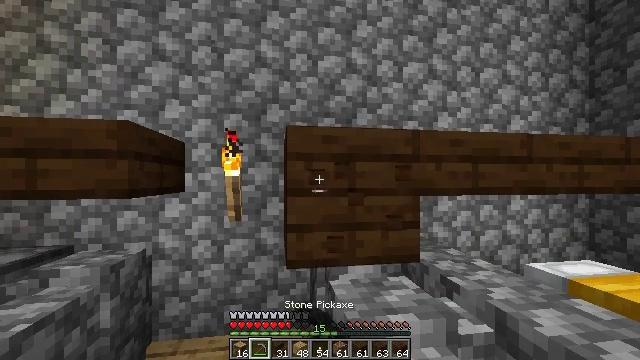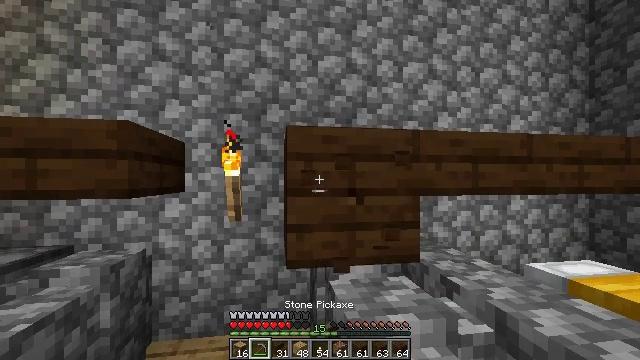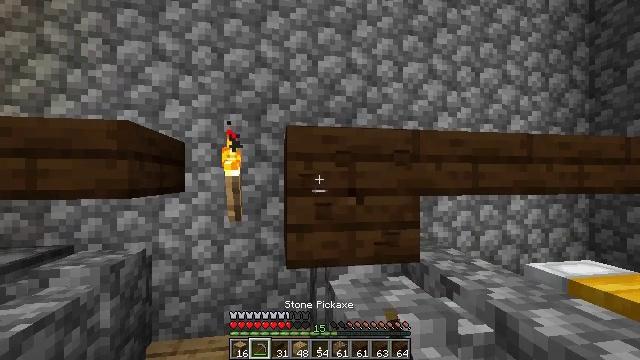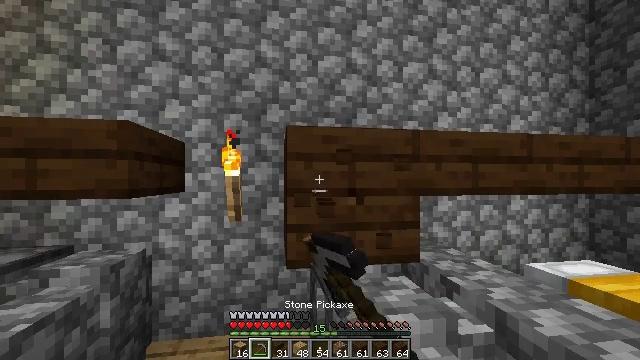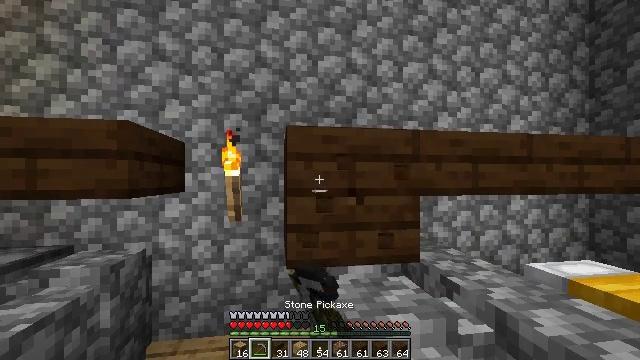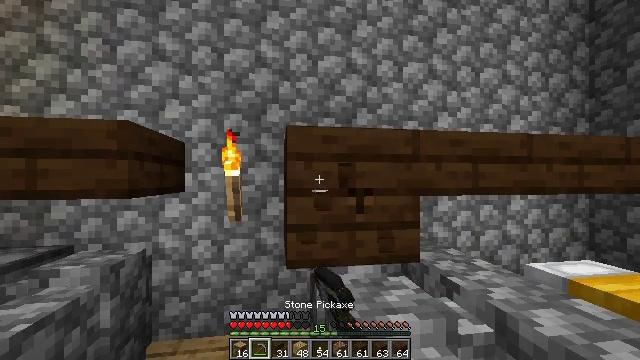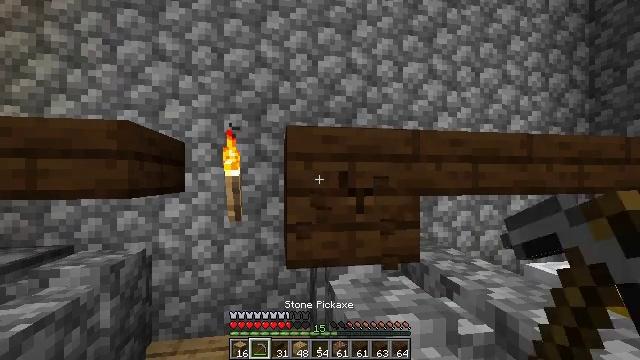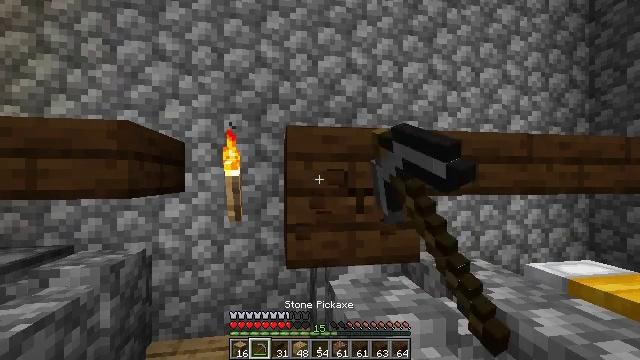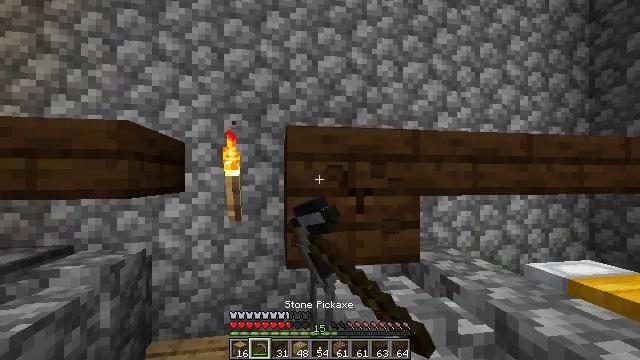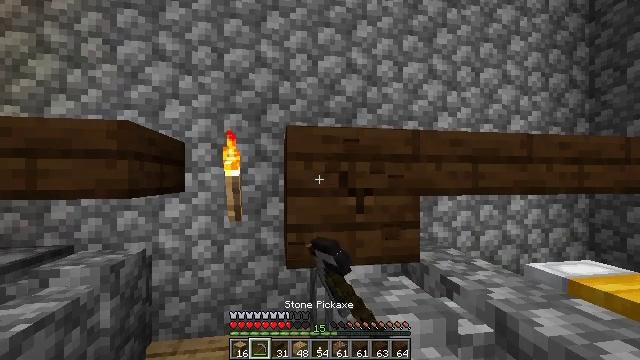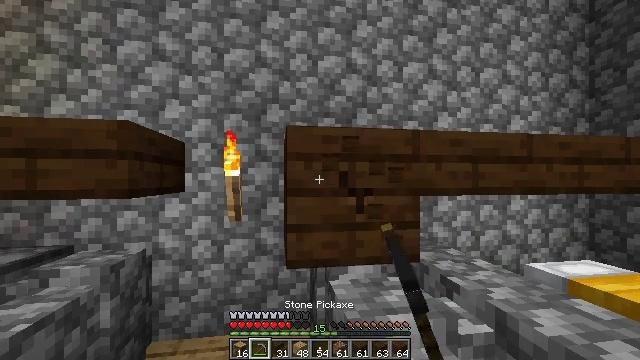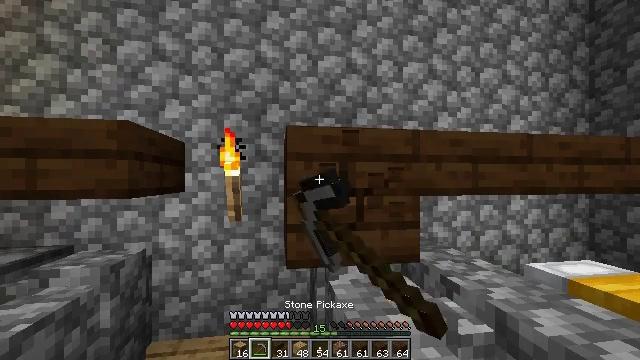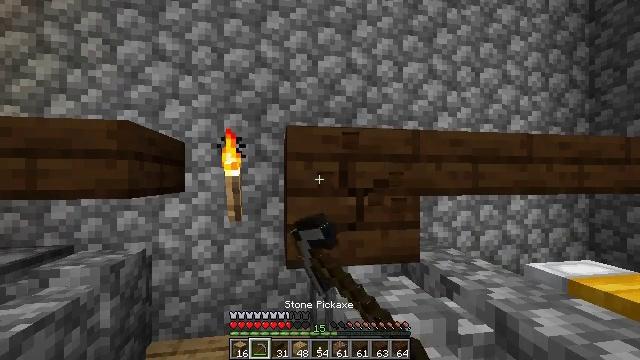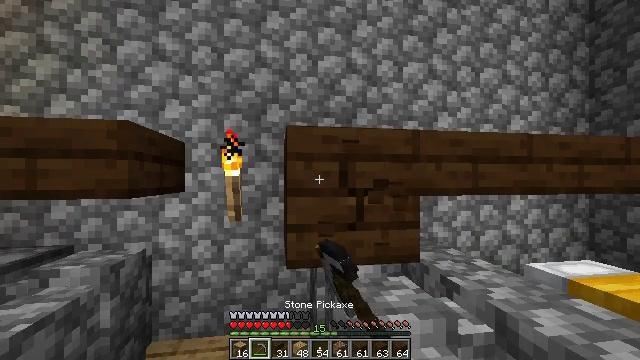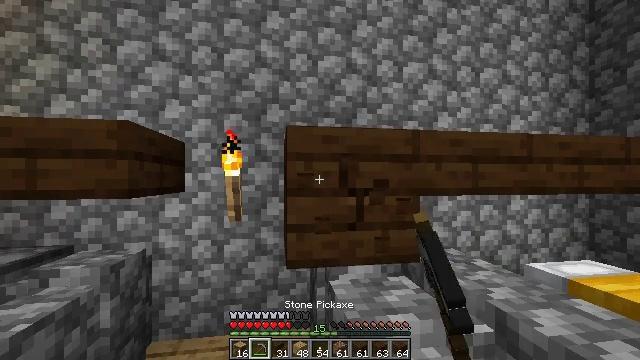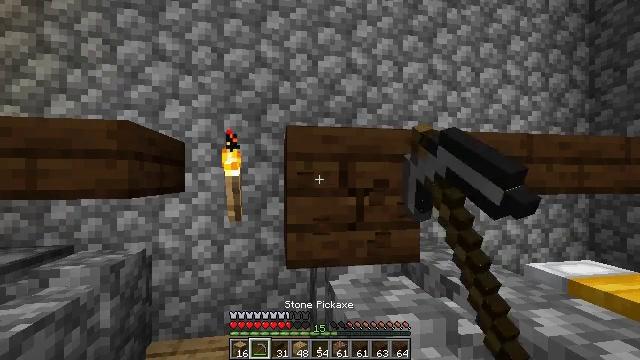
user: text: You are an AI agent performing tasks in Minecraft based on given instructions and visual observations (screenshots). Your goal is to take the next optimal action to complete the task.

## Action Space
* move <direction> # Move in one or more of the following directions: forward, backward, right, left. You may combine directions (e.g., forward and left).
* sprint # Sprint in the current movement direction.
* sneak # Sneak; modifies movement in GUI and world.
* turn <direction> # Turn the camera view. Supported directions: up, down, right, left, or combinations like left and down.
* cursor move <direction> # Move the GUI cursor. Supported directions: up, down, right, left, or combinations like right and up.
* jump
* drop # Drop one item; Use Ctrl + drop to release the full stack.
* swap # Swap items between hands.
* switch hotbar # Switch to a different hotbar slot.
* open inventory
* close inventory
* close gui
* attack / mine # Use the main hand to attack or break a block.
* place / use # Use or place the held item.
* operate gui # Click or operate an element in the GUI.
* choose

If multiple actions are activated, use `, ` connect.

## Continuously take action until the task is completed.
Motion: motion action
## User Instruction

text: Gather some dark oak planks.
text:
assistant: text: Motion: attack / mine
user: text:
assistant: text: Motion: attack / mine
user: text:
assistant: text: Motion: attack / mine
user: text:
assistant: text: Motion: attack / mine
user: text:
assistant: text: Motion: attack / mine
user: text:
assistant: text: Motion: attack / mine
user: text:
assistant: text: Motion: attack / mine
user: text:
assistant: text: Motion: attack / mine
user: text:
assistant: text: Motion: attack / mine
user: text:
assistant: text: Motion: attack / mine
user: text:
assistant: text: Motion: attack / mine
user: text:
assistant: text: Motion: attack / mine
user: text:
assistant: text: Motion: attack / mine
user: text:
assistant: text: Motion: attack / mine
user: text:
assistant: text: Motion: attack / mine
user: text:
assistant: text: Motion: attack / mine
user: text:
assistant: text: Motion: attack / mine
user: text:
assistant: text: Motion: attack / mine
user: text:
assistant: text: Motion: attack / mine
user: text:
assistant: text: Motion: attack / mine
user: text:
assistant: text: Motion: attack / mine
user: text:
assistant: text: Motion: attack / mine
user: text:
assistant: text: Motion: attack / mine
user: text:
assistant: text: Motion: attack / mine
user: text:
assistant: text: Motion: attack / mine
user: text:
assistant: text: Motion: attack / mine
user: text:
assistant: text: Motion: attack / mine
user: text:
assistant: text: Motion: attack / mine
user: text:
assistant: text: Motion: attack / mine
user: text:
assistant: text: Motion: attack / mine